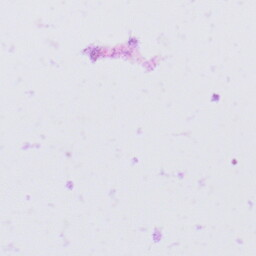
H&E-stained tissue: Prostate